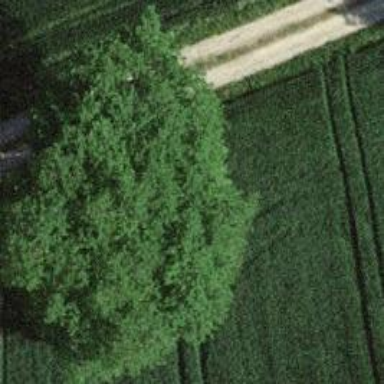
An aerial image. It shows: Beautiful tree in nature.